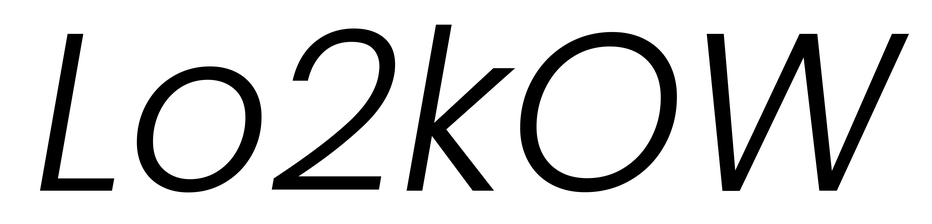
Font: Poppins-LightItalic